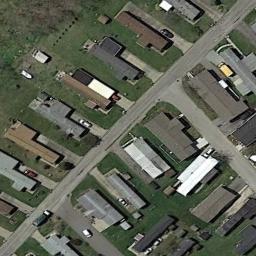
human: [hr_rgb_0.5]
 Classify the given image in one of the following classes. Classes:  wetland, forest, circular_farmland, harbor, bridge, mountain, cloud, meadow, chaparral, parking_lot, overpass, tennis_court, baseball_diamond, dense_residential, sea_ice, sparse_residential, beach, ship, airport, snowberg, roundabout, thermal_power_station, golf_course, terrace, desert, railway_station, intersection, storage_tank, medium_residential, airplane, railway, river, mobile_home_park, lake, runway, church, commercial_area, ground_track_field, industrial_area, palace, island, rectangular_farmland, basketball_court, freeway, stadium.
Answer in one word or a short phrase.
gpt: mobile_home_park